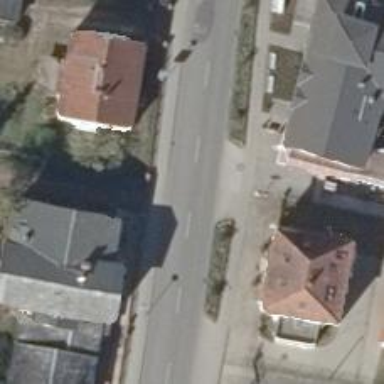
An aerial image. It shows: Secondary road with asphalt surface and sidewalks on both sides.